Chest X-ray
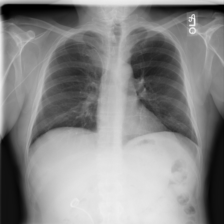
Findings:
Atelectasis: negative
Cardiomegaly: negative
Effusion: negative
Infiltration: positive
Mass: negative
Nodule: negative
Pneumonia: negative
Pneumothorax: negative
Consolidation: negative
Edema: negative
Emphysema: negative
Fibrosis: negative
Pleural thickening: negative
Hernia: negative